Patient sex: M
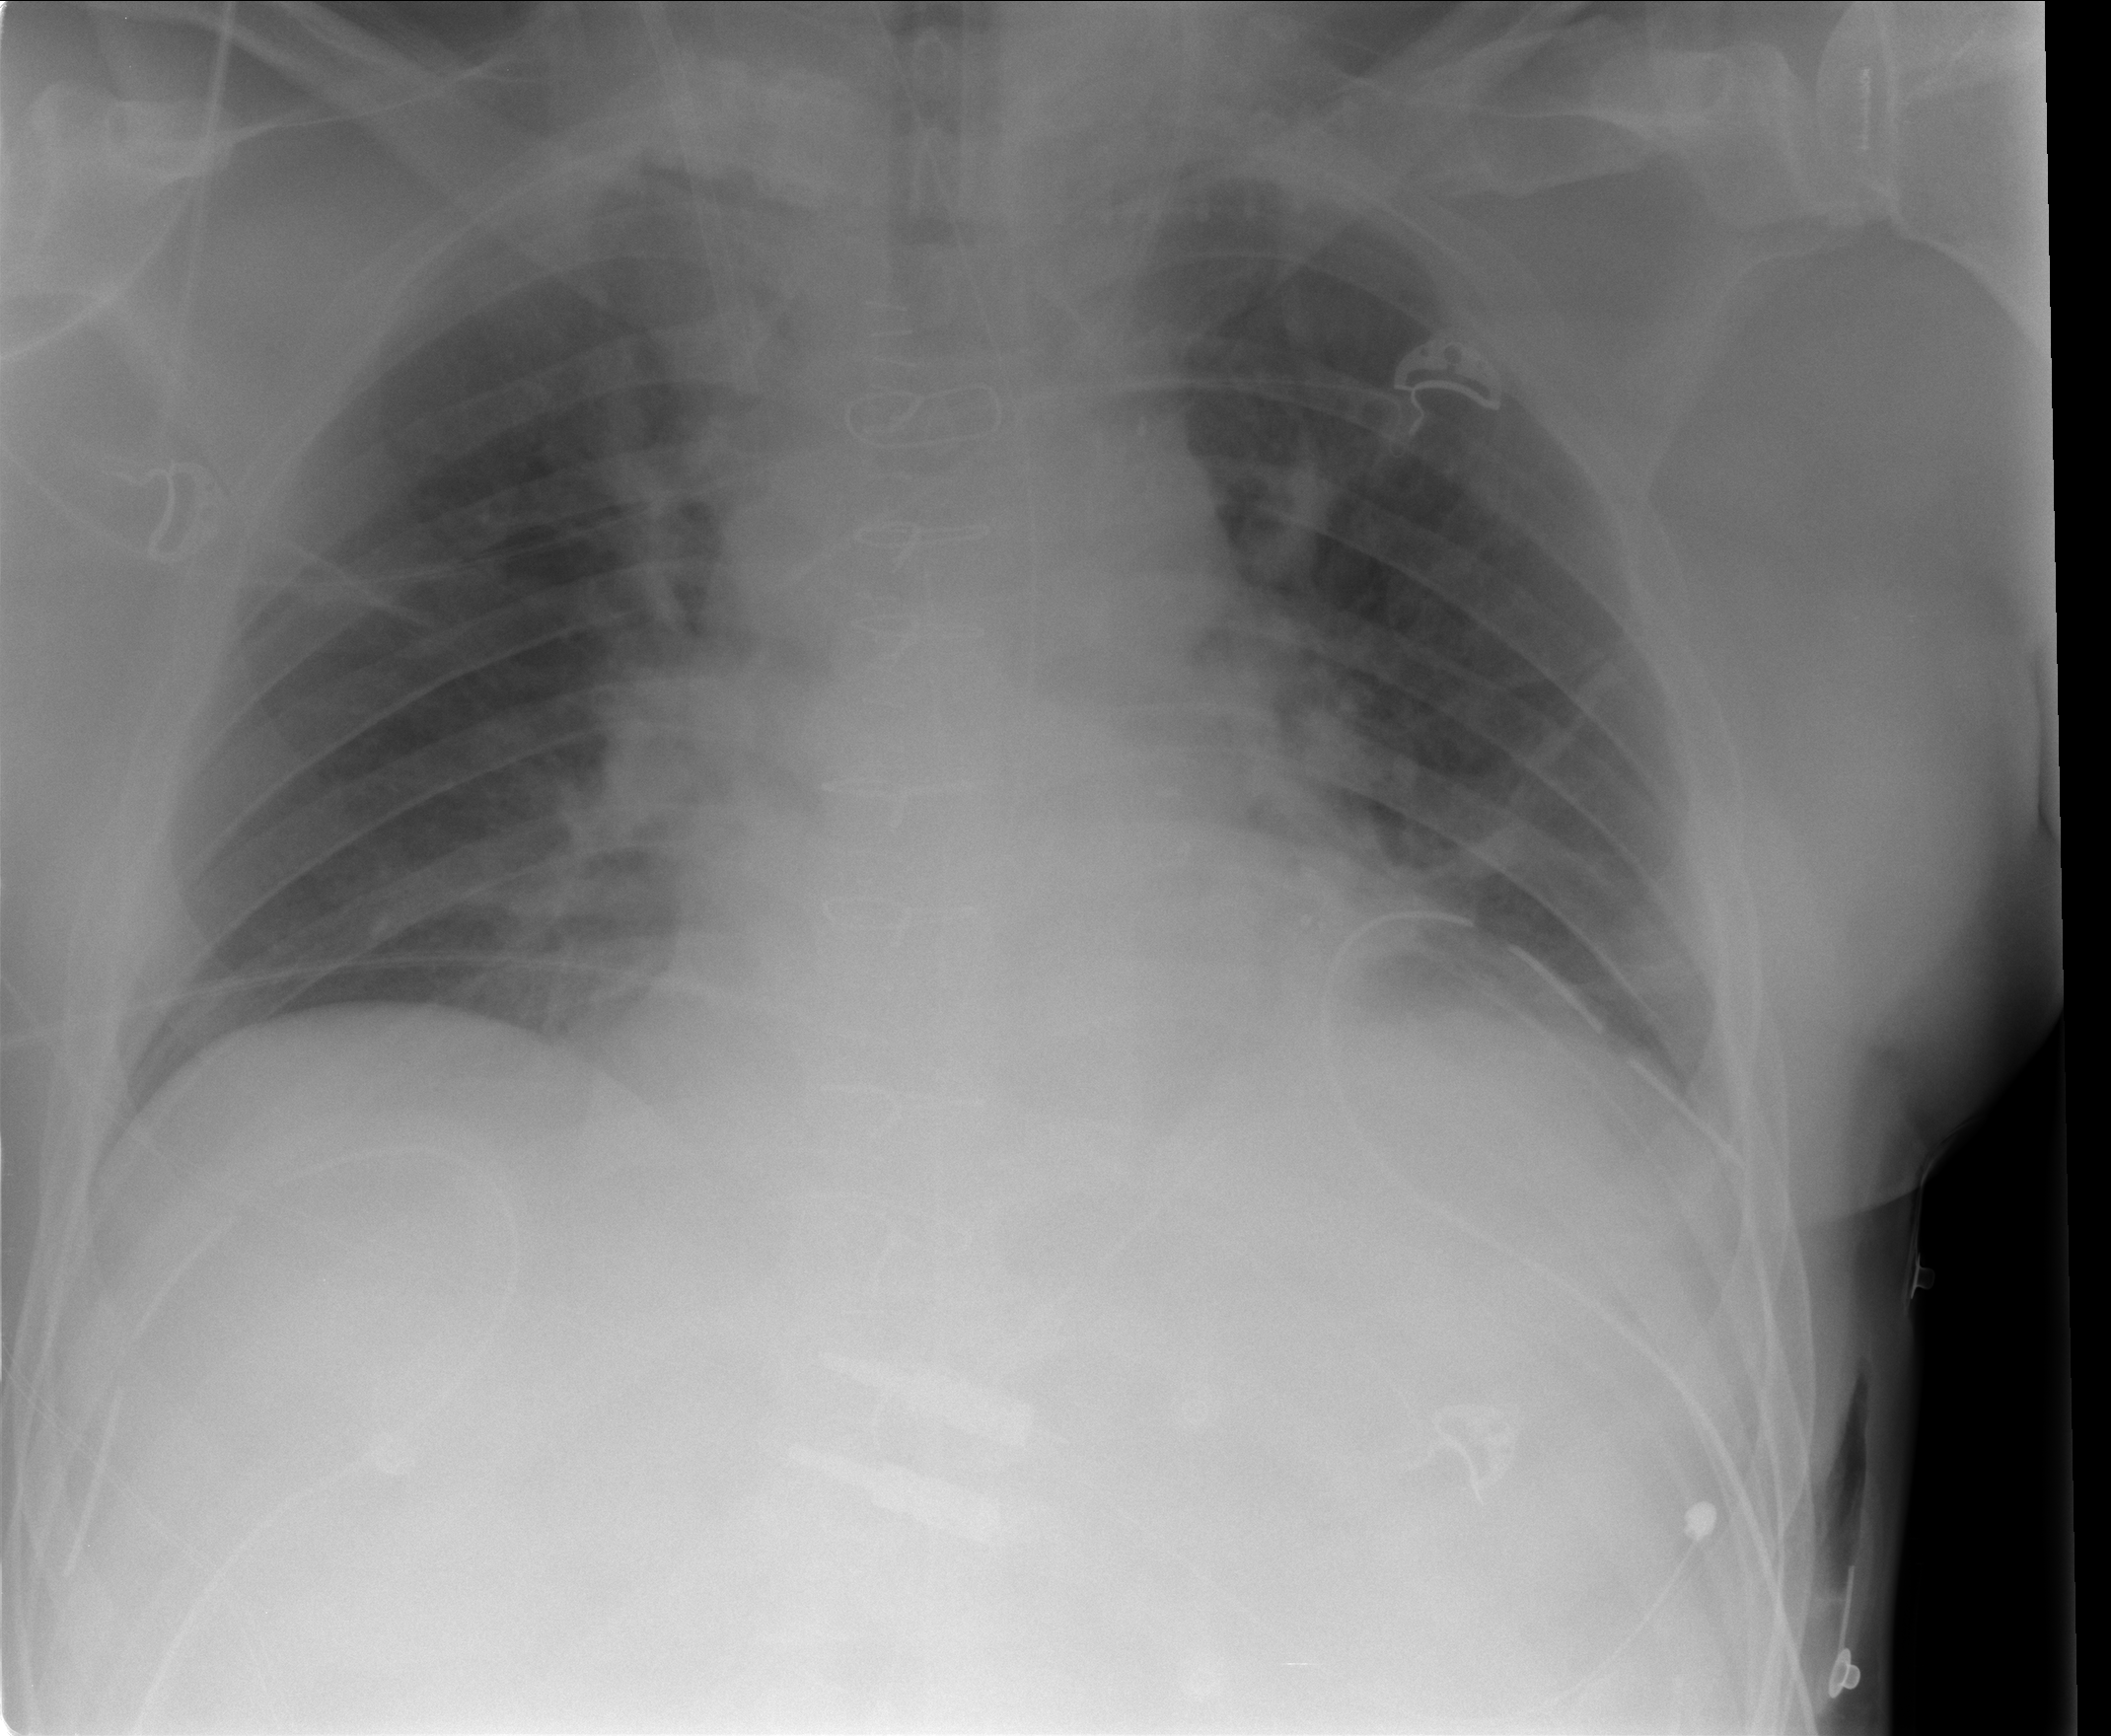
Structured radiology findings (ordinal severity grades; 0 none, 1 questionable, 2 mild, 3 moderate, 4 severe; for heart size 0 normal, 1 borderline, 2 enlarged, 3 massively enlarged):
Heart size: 2
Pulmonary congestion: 2
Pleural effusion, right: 0
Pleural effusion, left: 0
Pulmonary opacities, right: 0
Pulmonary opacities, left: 0
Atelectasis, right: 2
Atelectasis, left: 2